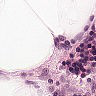
Metastatic tissue present: no